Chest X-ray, AP view. Patient: 39 years old, sex M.
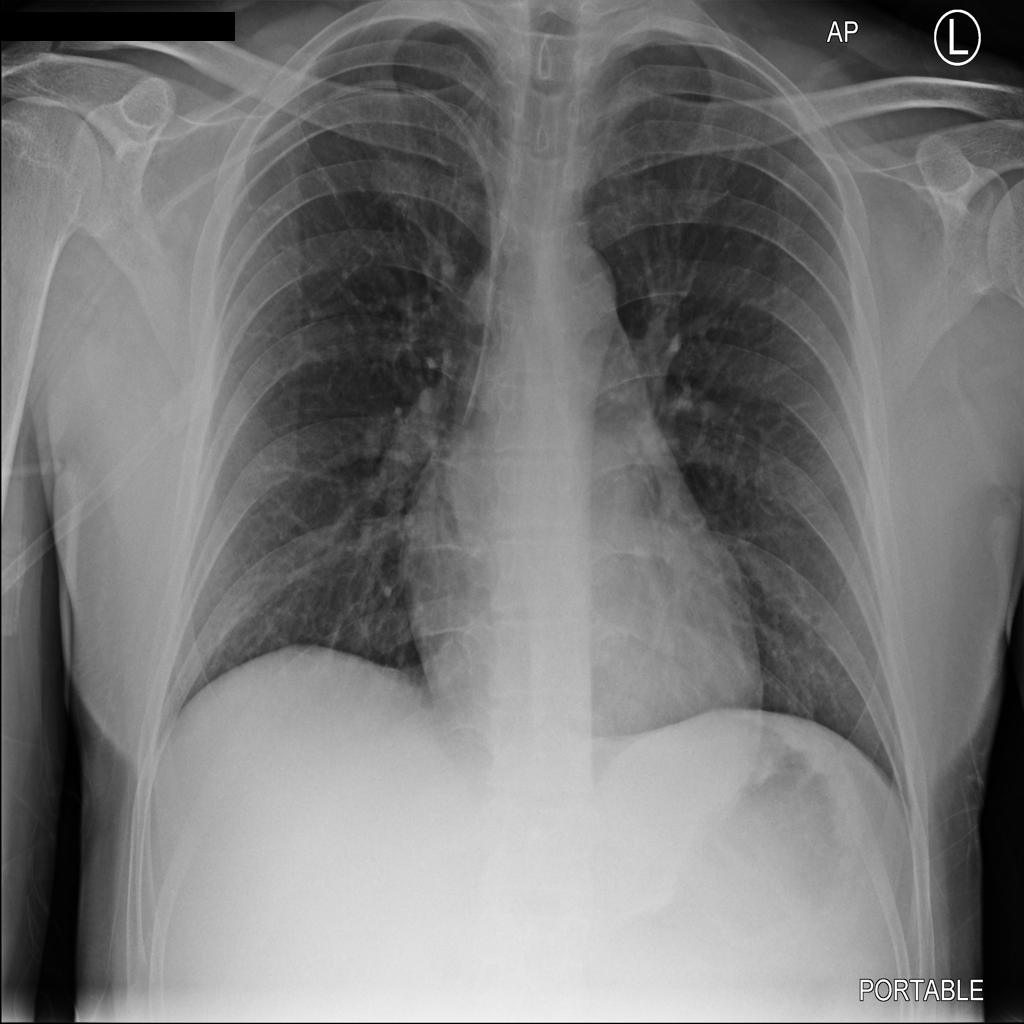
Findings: No Finding